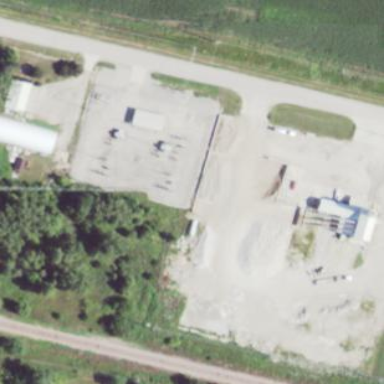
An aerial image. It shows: Power substation.